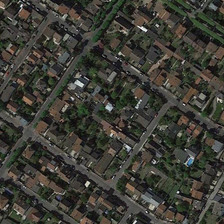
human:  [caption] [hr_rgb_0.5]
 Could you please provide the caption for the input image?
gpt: many buildings and green trees are in a dense residential area .

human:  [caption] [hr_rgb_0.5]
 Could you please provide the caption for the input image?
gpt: many buildings and green trees are in a dense residential area .

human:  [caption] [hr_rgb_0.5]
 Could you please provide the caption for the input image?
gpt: many buildings and green trees are in a dense residential area .

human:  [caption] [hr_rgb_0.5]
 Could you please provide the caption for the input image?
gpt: many buildings and green trees are in a dense residential area .

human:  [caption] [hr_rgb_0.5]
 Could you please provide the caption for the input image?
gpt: many buildings and green trees are in a dense residential area .